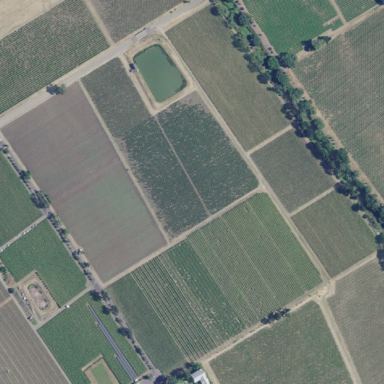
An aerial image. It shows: Vineyard with grape crops.